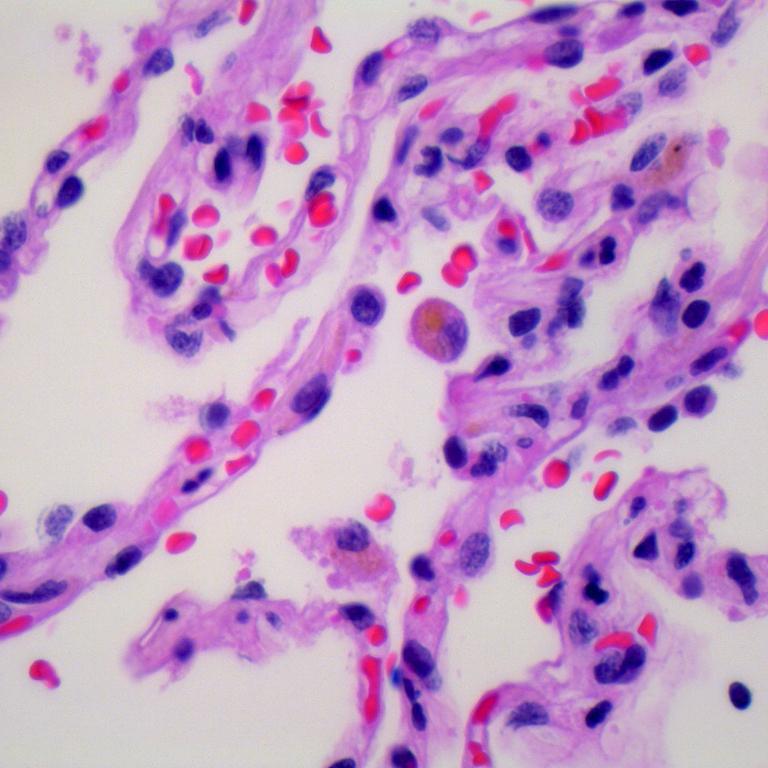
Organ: lung
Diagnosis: benign